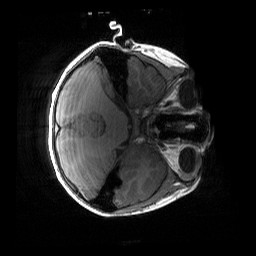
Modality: T1w
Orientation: axial
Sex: female
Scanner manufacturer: siemens
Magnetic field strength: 3 T
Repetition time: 1.9 s
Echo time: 0.00243 s